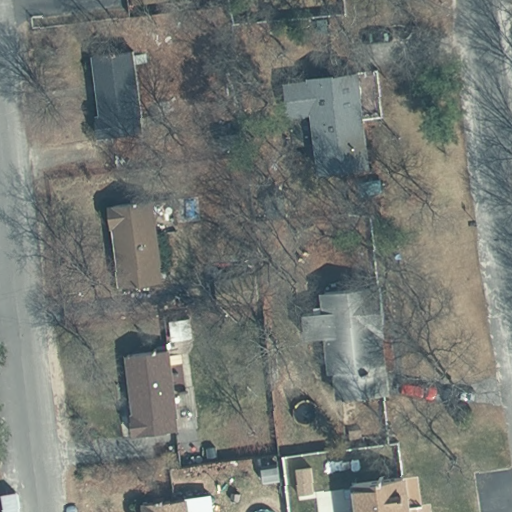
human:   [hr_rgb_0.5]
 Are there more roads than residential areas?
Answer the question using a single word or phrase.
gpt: yes

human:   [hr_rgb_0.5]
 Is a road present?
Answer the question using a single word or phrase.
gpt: yes

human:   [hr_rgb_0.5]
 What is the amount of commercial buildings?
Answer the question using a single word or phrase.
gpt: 0

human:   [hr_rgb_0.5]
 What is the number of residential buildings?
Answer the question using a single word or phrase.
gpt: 7

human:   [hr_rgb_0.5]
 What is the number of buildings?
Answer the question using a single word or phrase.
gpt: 8

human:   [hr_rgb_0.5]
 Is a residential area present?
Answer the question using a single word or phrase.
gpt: yes

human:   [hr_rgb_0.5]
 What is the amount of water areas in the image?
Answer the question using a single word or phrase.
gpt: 0

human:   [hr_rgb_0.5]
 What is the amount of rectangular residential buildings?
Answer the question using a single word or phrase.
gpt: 5

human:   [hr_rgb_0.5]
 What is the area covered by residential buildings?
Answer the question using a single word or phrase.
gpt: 1366m2

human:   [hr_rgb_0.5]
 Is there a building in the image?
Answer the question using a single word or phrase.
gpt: yes

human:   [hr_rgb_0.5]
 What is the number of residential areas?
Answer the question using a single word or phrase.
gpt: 1

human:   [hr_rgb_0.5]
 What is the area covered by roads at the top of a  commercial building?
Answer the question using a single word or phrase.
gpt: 0m2

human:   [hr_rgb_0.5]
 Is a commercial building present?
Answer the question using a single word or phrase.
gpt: no

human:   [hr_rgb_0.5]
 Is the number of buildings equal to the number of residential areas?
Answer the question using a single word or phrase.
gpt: no

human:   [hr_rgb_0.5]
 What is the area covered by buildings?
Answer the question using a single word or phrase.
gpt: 1405m2

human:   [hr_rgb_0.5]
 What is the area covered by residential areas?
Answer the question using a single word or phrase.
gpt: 10656m2

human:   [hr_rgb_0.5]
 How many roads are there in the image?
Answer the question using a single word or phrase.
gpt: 2

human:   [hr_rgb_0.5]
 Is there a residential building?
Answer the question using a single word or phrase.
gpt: yes

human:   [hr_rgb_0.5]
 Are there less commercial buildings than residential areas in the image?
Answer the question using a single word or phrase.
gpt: yes

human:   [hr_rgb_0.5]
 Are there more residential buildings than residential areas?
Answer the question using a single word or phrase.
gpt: yes

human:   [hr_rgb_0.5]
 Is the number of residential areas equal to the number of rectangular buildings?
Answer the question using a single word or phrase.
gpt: no

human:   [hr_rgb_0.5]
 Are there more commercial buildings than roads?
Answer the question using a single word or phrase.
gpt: no

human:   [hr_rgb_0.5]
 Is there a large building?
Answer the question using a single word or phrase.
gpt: no

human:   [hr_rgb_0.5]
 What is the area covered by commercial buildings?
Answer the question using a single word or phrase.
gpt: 0m2

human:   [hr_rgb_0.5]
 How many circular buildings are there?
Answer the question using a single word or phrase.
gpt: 0

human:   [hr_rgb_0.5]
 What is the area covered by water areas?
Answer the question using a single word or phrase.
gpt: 0m2

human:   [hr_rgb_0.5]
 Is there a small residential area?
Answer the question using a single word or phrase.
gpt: no

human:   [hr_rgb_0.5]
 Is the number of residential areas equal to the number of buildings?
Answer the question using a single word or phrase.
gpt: no

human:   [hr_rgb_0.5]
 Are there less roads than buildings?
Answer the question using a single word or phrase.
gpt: yes

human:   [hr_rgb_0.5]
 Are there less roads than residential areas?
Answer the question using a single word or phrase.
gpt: no

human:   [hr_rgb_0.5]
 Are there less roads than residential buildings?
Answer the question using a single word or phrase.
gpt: yes

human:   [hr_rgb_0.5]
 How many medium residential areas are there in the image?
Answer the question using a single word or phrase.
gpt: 0

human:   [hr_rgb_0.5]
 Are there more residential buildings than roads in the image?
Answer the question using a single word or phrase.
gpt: yes

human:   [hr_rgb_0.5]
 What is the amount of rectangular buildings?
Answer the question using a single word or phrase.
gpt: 6

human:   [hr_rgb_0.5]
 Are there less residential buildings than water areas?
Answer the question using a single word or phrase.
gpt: no

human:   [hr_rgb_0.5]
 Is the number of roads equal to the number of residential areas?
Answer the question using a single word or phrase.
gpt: no

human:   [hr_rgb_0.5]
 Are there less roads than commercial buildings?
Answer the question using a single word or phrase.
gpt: no

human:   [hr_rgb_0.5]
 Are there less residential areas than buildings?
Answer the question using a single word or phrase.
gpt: yes

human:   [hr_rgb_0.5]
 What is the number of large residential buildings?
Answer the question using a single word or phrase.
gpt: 0

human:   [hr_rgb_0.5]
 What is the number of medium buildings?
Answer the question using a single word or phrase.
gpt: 7

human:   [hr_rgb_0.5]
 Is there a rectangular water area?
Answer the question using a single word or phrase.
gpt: no

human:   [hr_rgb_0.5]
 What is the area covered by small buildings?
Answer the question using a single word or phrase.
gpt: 39m2

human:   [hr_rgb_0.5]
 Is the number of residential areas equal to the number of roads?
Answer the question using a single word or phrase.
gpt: no

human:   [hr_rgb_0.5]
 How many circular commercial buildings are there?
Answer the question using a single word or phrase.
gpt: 0

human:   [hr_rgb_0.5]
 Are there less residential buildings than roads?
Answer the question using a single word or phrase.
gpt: no

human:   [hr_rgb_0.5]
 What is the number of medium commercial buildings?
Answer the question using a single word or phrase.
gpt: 0

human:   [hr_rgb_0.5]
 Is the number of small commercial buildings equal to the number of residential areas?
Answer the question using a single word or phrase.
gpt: no

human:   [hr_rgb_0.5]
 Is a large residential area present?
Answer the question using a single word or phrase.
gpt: yes

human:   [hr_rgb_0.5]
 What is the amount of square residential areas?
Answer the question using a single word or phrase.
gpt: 0

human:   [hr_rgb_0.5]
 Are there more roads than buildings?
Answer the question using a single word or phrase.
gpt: no

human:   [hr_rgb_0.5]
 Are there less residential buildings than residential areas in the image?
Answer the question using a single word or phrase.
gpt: no

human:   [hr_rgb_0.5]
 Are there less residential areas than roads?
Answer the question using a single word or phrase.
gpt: yes

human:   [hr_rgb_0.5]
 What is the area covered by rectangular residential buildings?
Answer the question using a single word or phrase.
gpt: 804m2

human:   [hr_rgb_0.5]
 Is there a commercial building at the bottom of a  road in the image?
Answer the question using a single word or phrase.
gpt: no

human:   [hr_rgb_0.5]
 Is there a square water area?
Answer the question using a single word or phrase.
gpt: no

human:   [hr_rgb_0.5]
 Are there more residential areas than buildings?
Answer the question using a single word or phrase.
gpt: no

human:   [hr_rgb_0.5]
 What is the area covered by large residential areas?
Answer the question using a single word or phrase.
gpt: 10656m2

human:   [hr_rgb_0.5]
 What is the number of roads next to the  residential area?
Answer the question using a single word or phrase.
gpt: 2

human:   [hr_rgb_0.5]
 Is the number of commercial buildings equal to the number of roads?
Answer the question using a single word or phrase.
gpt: no

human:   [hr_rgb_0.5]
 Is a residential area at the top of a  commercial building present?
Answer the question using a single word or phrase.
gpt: no

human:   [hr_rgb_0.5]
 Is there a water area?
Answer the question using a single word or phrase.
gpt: no

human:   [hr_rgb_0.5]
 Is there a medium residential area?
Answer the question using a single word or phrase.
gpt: no

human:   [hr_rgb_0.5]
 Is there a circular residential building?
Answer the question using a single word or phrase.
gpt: no

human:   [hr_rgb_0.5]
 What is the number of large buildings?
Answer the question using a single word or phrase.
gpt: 0